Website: slack
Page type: billing-address
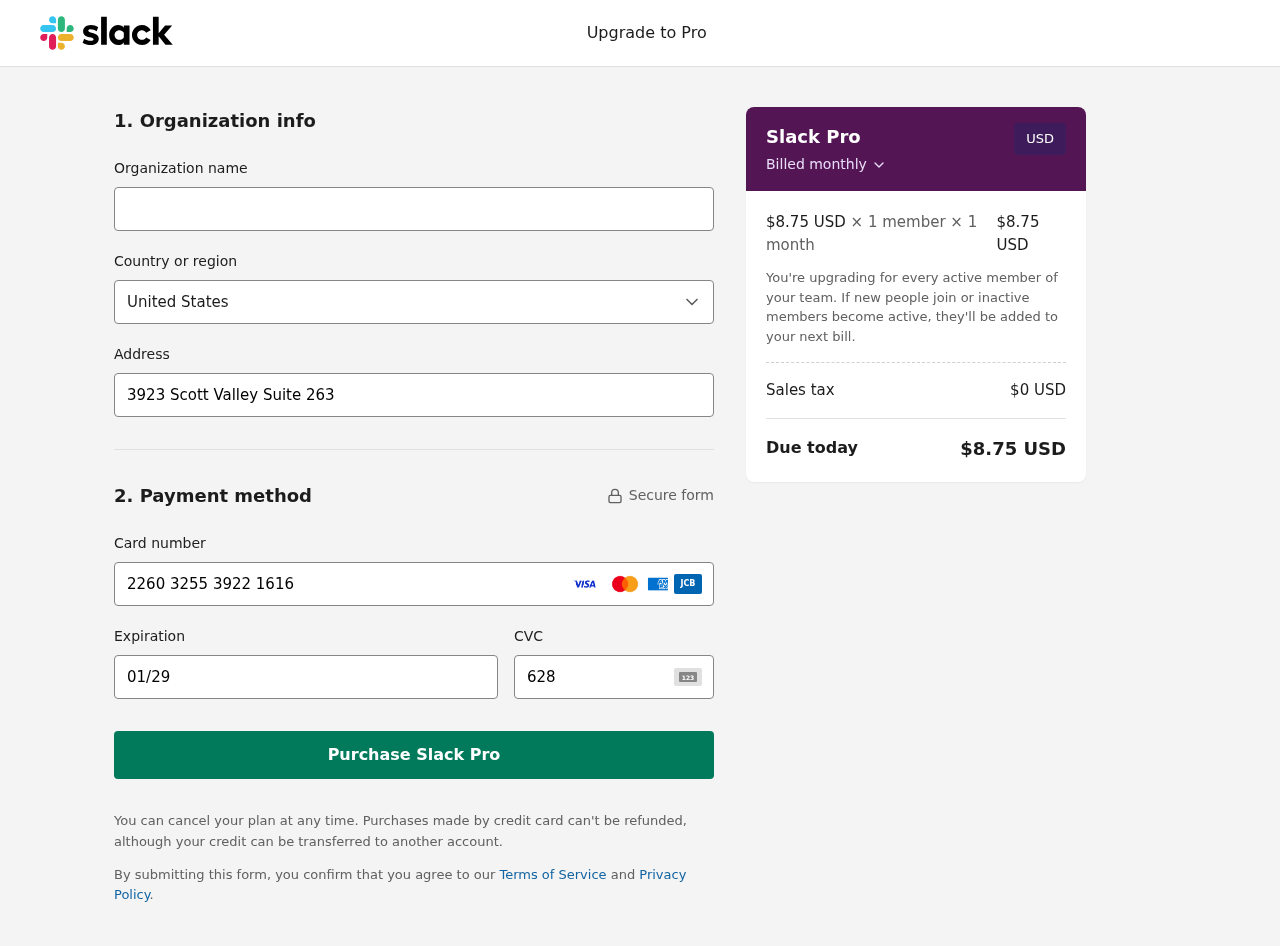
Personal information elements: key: PII_CARD_CVV
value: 628
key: PII_CARD_EXPIRY
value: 01/29
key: PII_CARD_NUMBER
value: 2260 3255 3922 1616
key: PII_COUNTRY
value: United States
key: PII_STREET
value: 3923 Scott Valley Suite 263
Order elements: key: ORDER_PRICE_PER_MEMBER
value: $8.75 USD
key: ORDER_MEMBER_COUNT
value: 1
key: ORDER_MONTH_COUNT
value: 1
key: ORDER_SUBTOTAL
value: $8.75 USD
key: ORDER_TAX
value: $0
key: ORDER_TOTAL
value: $8.75 USD